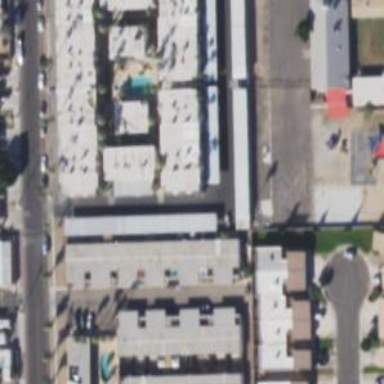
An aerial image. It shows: Alley classified as service road.